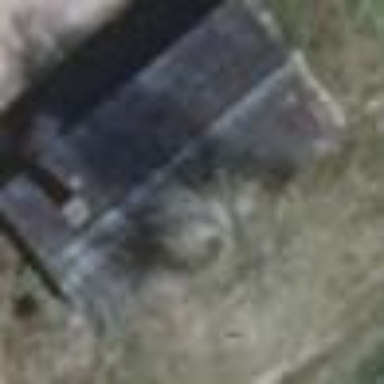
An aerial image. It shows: Gabled roof on farm auxiliary building. The roof is oriented along the structure and has dark grey color.